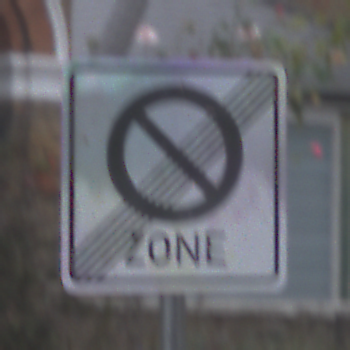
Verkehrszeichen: EndeEingeschraenktesHalteverbotZone
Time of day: MorningAfternoon
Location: Outdoor (Urban)
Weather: Overcast
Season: NotSpecified
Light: Natural